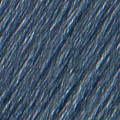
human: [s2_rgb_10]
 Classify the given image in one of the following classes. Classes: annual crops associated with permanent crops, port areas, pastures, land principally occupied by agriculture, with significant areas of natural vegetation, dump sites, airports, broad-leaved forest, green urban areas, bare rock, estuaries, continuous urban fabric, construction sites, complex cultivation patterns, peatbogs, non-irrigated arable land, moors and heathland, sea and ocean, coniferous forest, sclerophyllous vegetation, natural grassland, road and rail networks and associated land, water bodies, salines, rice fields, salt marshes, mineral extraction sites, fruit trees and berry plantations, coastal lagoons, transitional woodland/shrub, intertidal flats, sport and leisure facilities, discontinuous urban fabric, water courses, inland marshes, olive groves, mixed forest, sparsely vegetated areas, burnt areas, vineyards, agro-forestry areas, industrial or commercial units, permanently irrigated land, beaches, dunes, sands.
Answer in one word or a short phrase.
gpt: continuous urban fabric